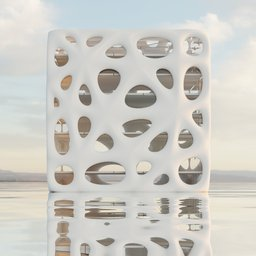
Label: architecture